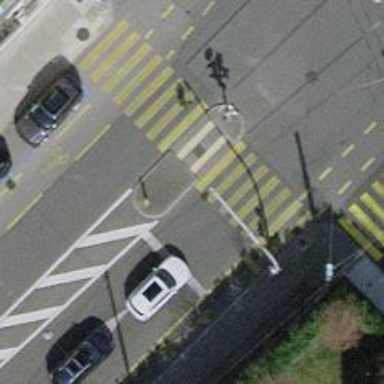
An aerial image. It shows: Road crossing with traffic signals.